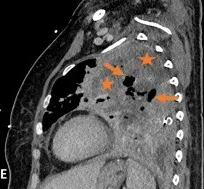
Chest computed tomography performed 11 days after hospitalization. Axial enhanced computed tomography images in the lung window at the apex.
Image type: radiology (ct)